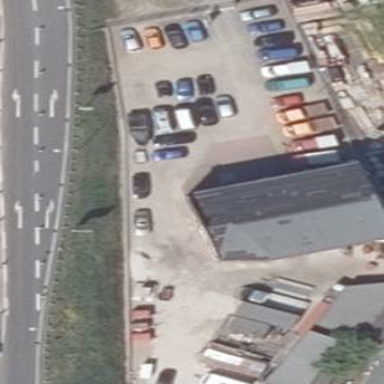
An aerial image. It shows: Commercial building.